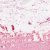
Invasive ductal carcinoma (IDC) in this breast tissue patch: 0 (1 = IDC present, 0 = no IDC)